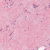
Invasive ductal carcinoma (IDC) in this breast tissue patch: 0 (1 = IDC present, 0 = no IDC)